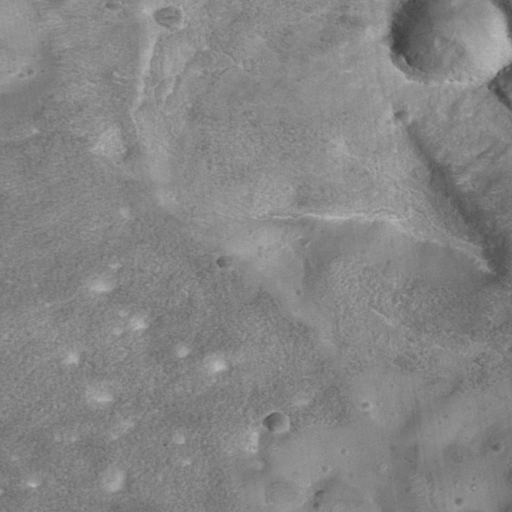
Objects detected: cone, cone, cone